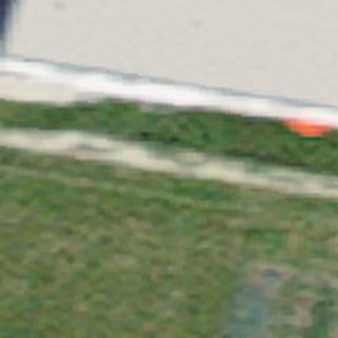
Label: other